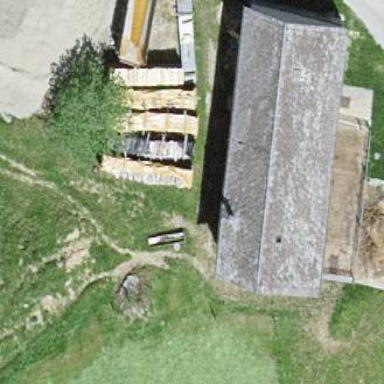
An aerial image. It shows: Farm auxiliary building with gabled roof.